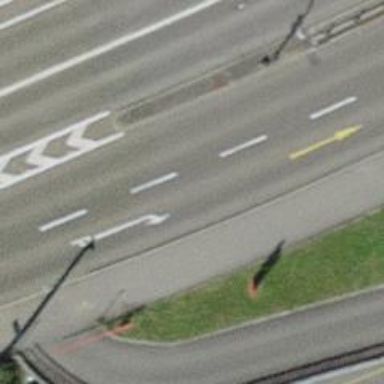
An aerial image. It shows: Secondary road with asphalt surface. There is share busway on the right side for cyclists.